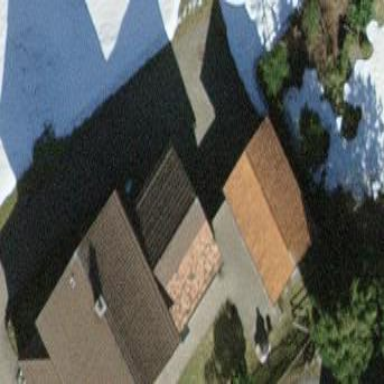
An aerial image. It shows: Simple and straightforward house.